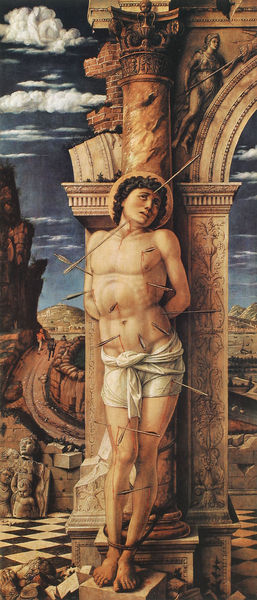
Titel: Hl. Sebastian
Künstler: Andrea Mantegna
Institution: Wien, Kunsthistorisches Museum
Schlagwörter: blau, gemälde, himmel, lendenschurz, mann, weiß, wolken, wunde, braun, kariert, säule, tuch, weg, wolke, hochformat, schachbrett, schachbrettmuster, bibel, falten, gesicht, stehen, tod, tot, öl, pfad, locken, renaissance, beine, fesseln, ölgemälde, bauchnabel, blut, antike, lendentuch, heiligenschein, jesus, wunden, leid, griechenland, heiliger, symbolik, verletzung, pfeil, pfeile, folter, sebastian, gefesselt, verletzungen, faltenwuf, mittelalterl, j